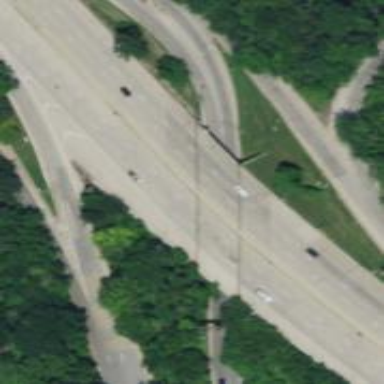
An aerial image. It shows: Asphalt motorway link.